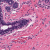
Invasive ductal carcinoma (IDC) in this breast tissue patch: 0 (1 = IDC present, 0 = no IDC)